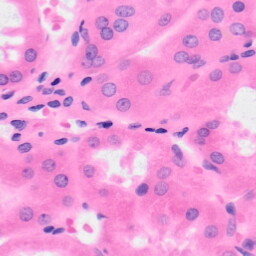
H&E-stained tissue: Kidney